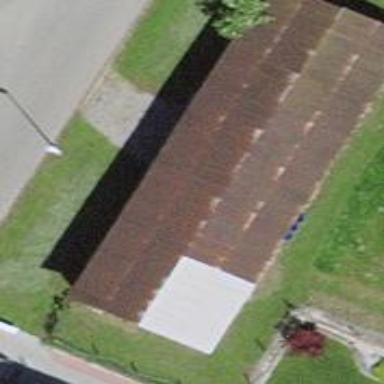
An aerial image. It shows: Shed.